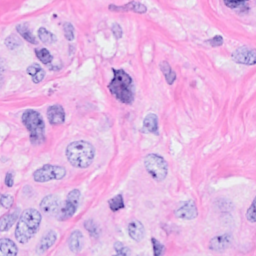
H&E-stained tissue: Breast